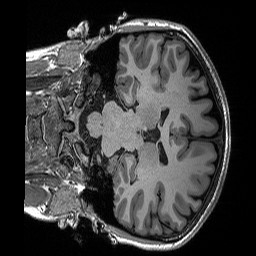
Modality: T1w
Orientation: coronal
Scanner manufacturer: siemens
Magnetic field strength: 3 T
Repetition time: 2.3 s
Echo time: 0.00288 s